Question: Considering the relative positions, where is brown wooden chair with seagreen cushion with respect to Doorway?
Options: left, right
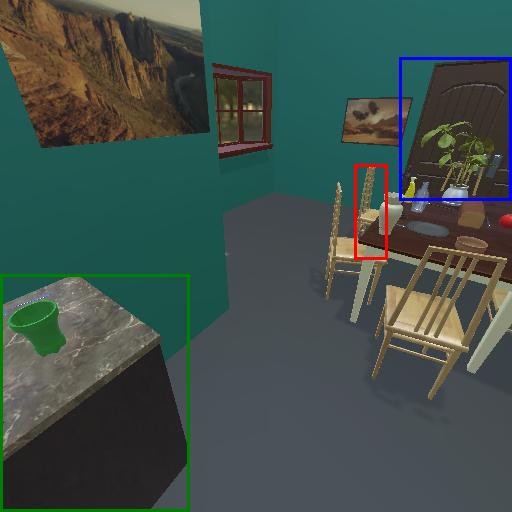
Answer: left